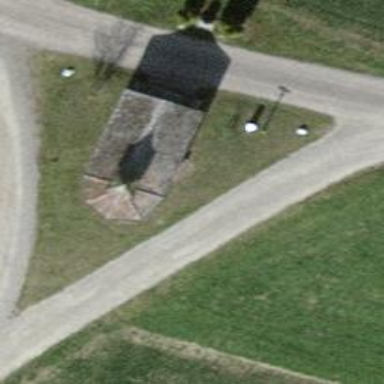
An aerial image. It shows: Brown bench.